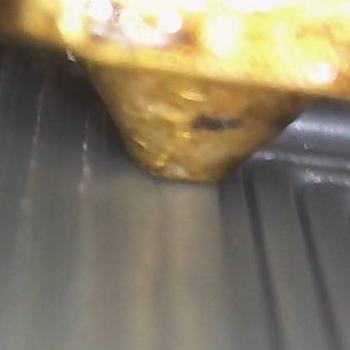
Flow rate: 208%